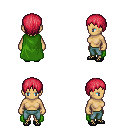
a pixel art fantasy rpg character, female body template, human, tanned skin, green cape, teal pants, ruby red plain hairstyle, ghillies, four views (front, back, left, right), 2x2 character sprite sheet, small pixel art, hard edges, no anti-aliasing